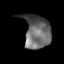
Tissue: lung
Cell type: Myeloid cells
Senescence score: 0.2108
Nuclear area (px): 882
Mean DAPI intensity: 101.433